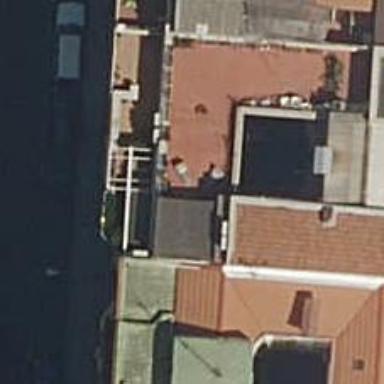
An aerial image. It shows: Car repair shop.